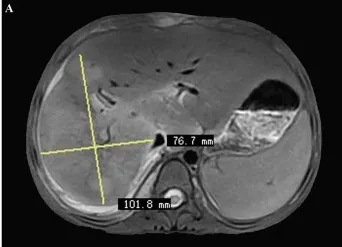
(A, B) Magnetic resonance imaging (MRI) of the abdomen displaying a 10 cm x 7.6 cm, contrast-enhancing, poorly defined, large-sized lesion involving the right hepatic lobe, also initially considered as hepatic malignancy.
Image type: radiology (mri)